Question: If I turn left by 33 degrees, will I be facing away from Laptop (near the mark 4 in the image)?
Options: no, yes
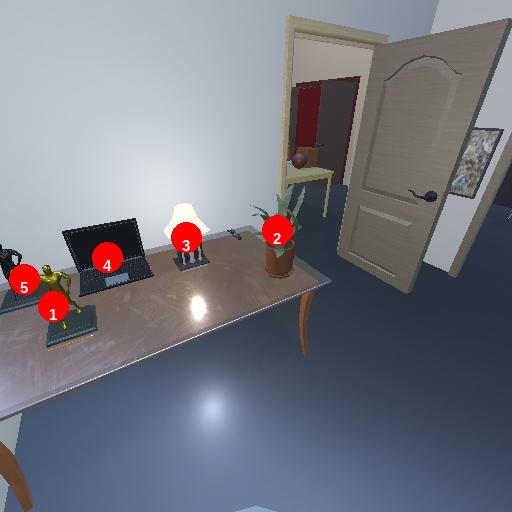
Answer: no